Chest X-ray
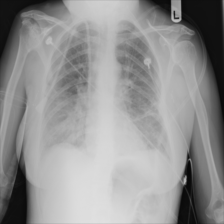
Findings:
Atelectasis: negative
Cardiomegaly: negative
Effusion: negative
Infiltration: negative
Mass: negative
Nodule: negative
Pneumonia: negative
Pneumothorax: negative
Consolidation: negative
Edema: negative
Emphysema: negative
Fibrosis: negative
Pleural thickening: negative
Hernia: negative